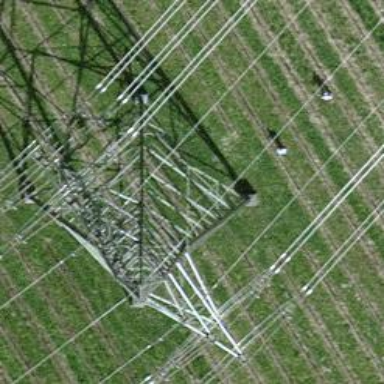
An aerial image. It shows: Towering power structure.